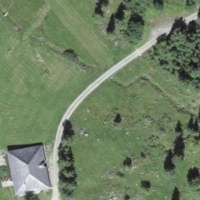
EUNIS habitat code: 26
Species observed at this site:
Sorbus aucuparia